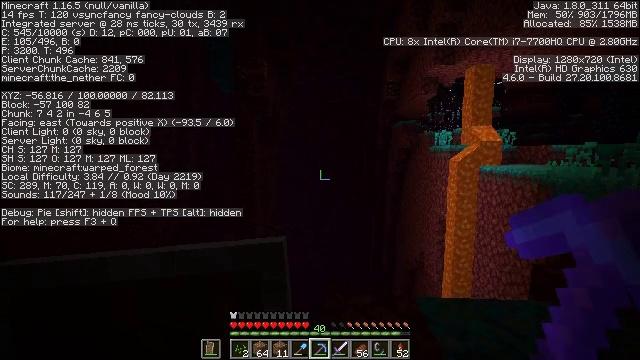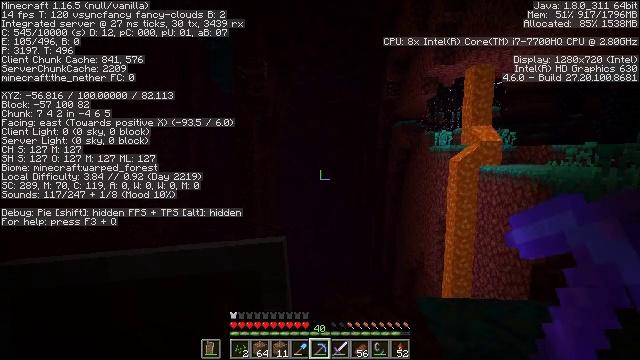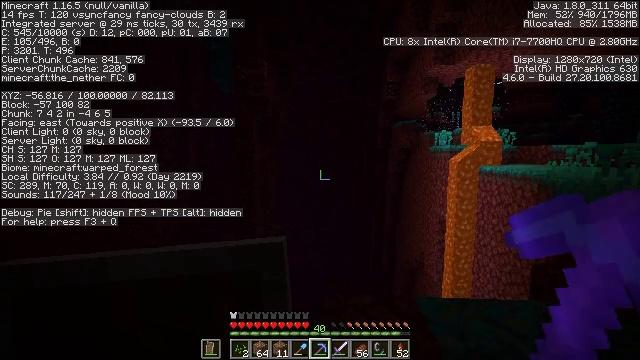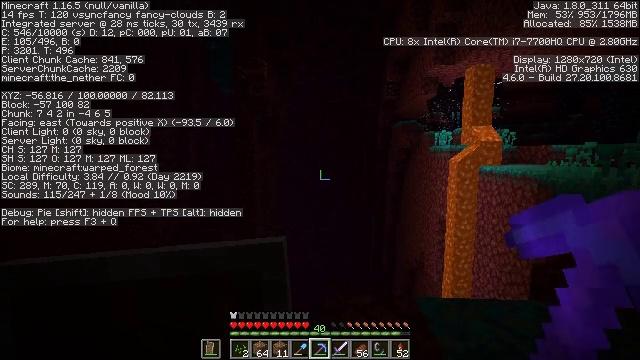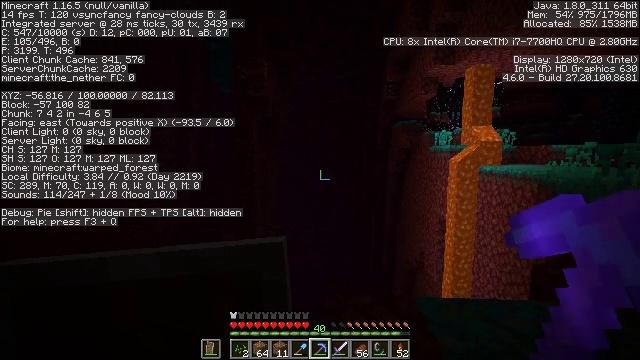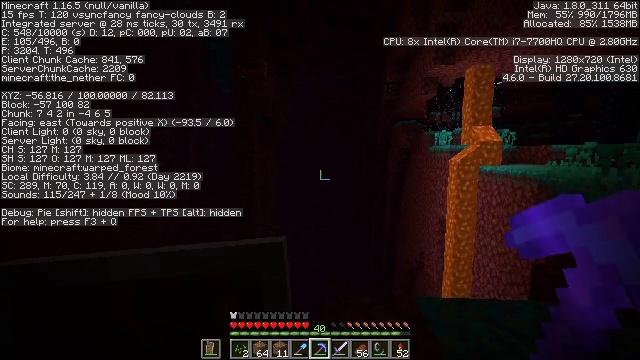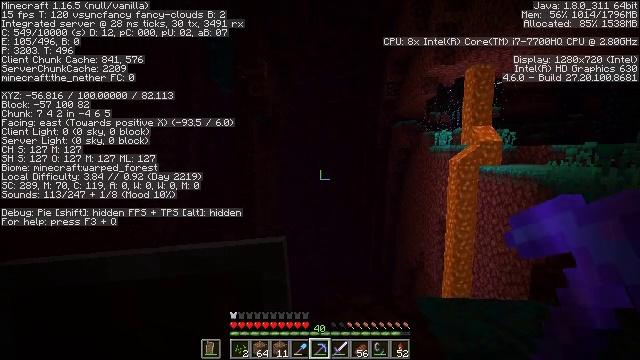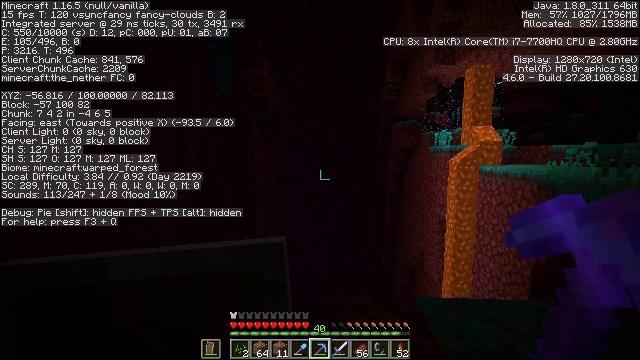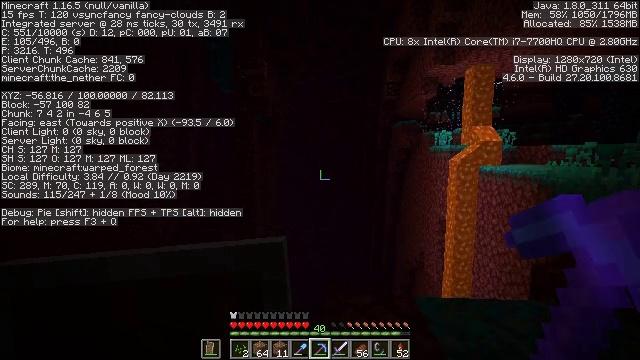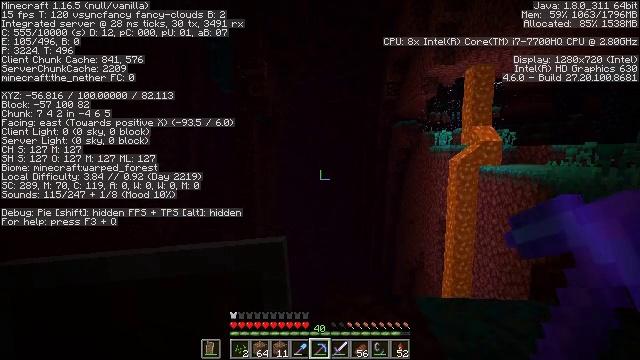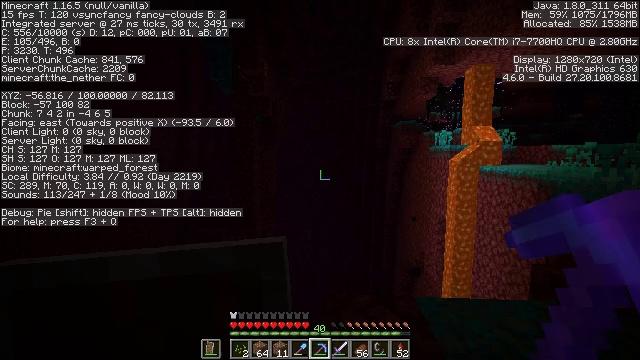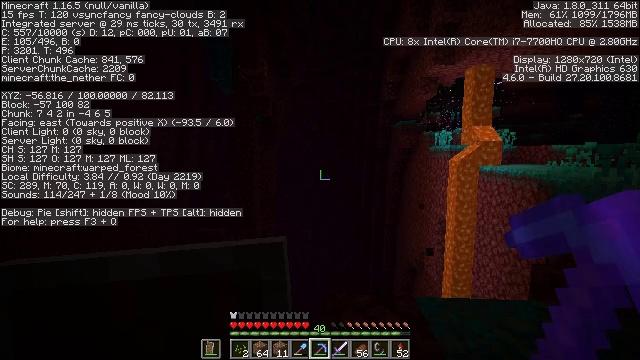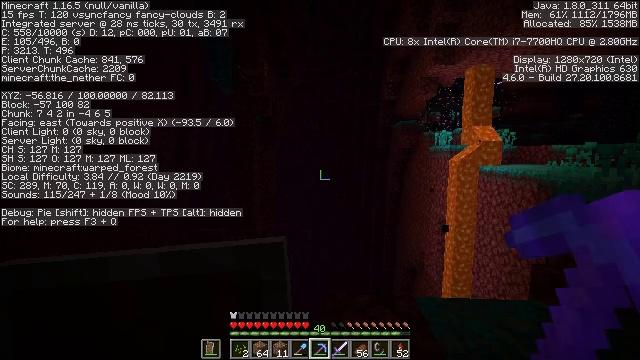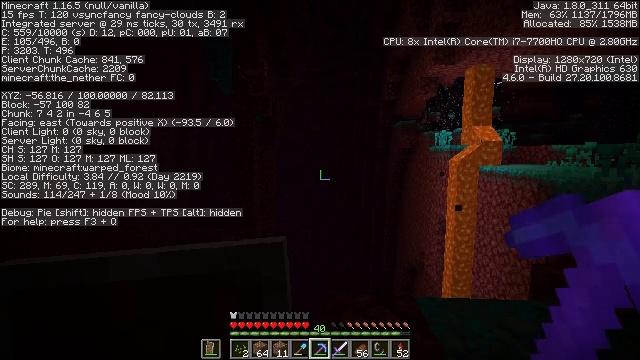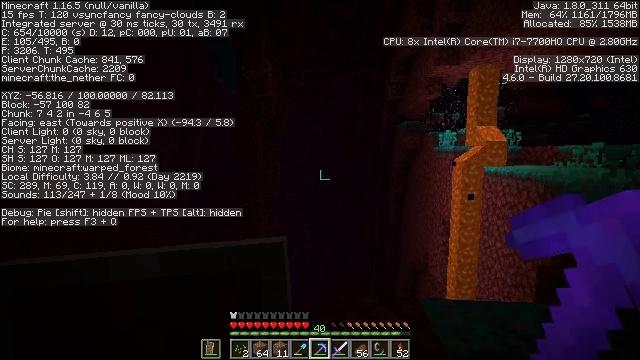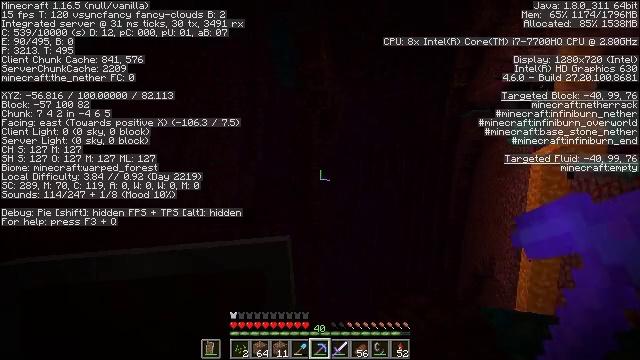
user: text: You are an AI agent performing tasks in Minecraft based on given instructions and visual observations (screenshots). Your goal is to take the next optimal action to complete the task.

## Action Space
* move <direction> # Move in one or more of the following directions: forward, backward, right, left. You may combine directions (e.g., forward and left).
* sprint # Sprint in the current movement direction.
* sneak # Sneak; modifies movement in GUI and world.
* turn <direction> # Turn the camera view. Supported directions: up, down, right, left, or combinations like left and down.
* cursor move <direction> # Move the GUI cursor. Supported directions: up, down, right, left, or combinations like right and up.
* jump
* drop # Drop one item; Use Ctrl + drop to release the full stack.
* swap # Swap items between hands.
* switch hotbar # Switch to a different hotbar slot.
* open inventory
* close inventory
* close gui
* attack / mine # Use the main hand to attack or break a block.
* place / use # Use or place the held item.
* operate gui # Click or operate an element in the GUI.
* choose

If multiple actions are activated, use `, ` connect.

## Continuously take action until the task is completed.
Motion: motion action
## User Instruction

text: Mine warped nylium in the Nether.
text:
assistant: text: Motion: no_op
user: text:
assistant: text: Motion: no_op
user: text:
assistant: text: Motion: no_op
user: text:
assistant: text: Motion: no_op
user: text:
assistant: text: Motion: no_op
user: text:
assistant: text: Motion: no_op
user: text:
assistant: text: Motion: no_op
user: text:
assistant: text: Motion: no_op
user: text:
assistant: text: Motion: no_op
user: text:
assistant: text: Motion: no_op
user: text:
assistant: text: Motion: no_op
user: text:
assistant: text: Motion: no_op
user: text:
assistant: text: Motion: no_op
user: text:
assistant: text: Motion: no_op
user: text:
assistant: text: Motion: turn left and down
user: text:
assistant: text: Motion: turn left and down
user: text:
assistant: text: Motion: turn left
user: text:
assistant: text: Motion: turn left
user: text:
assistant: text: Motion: turn left
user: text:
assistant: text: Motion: turn left
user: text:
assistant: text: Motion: turn left
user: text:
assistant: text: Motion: turn left
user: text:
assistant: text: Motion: turn left
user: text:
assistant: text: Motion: turn left
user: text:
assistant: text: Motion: turn left
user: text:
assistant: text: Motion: no_op
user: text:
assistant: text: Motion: move forward
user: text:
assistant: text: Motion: move forward
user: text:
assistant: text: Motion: move forward
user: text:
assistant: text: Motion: move forward